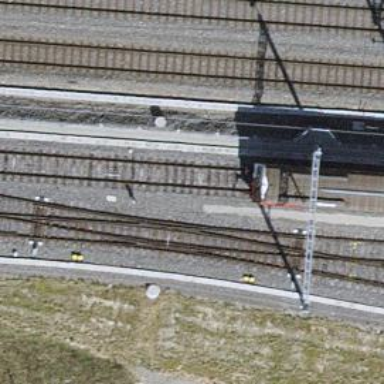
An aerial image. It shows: Railway switch.